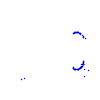
Particle: proton